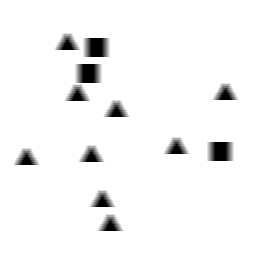
Squares: 3
Triangles: 9
Stars: 0
Total shapes: 12